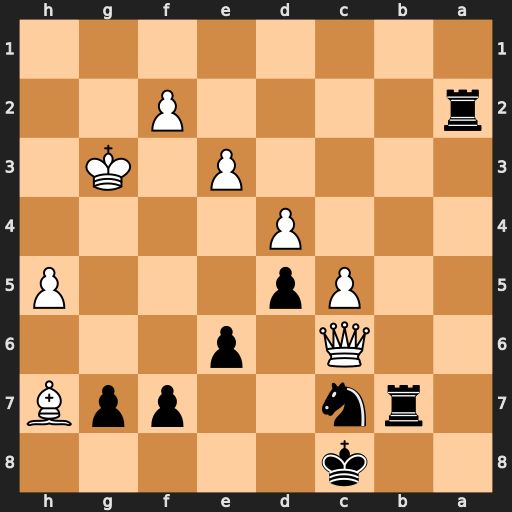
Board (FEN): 2k5/1rn2ppB/2Q1p3/2Pp3P/3P4/4P1K1/r4P2/8
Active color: b
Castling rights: -
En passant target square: -
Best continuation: Ra6 Qxa6 Nxa6